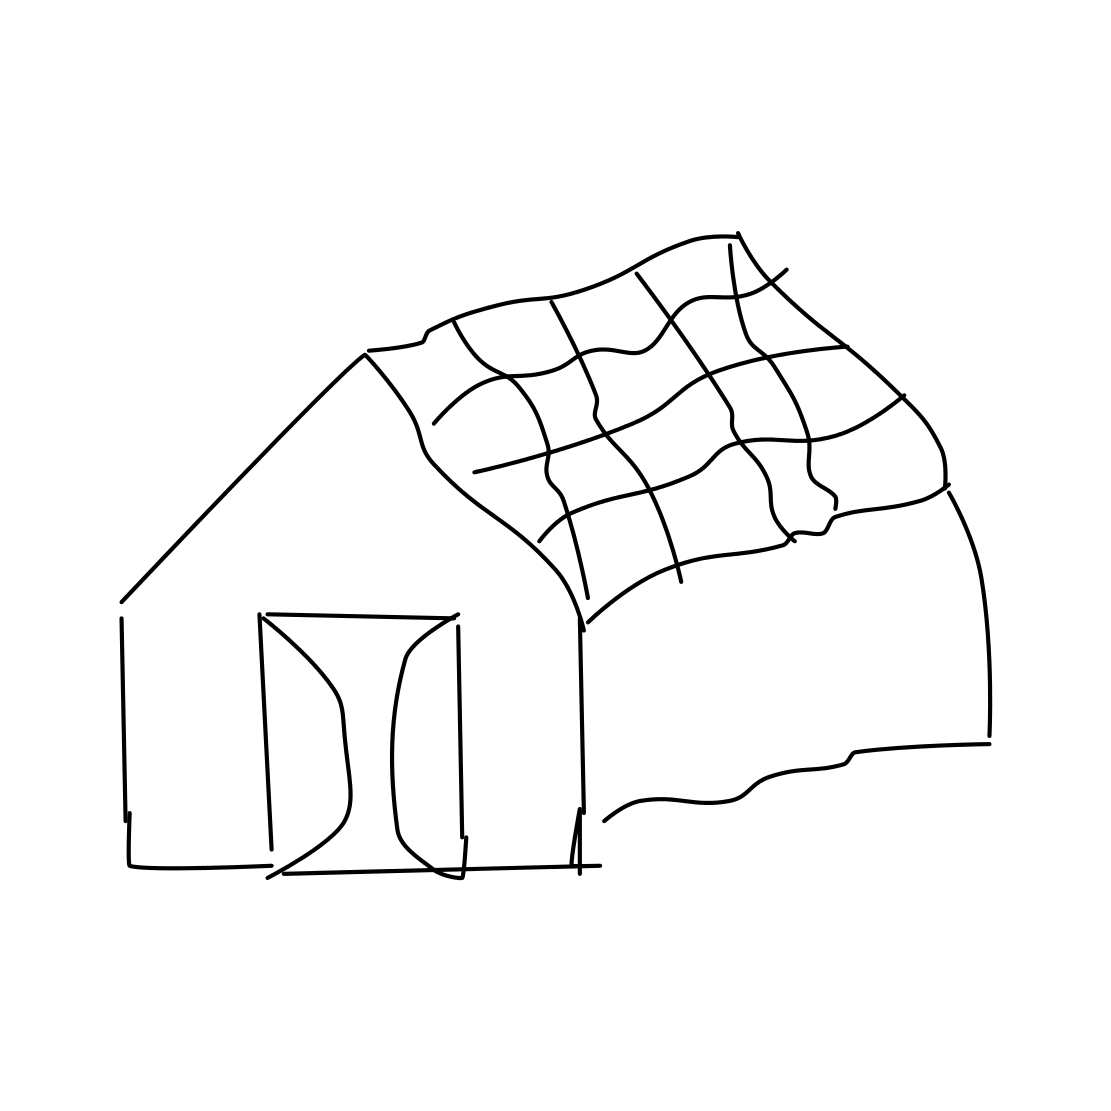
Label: barn